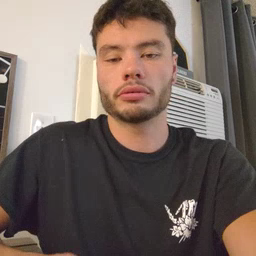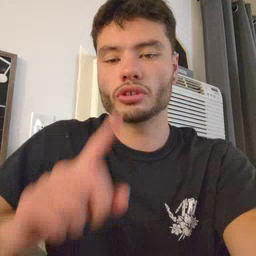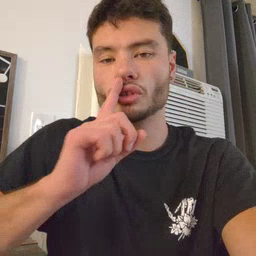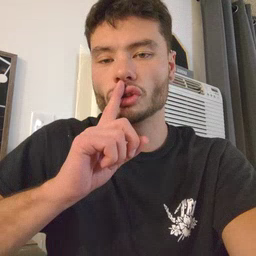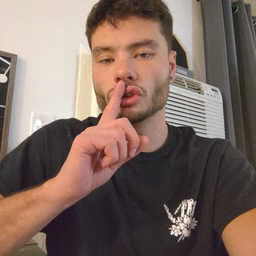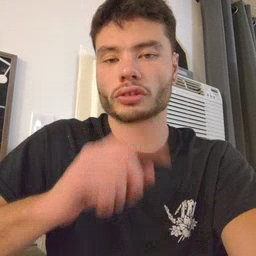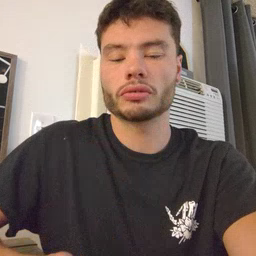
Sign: shhh